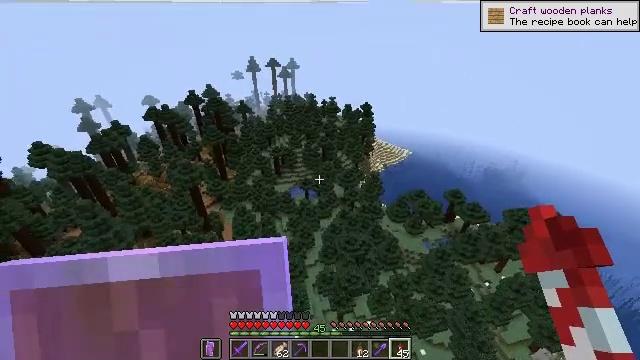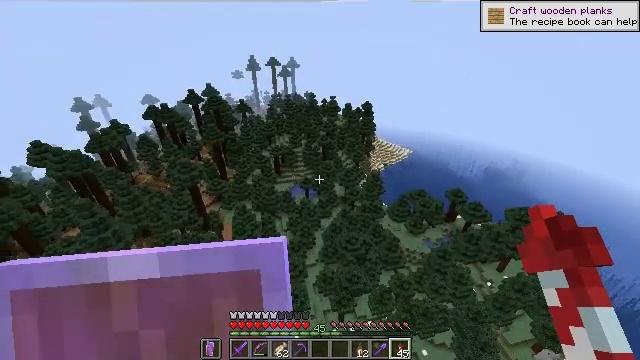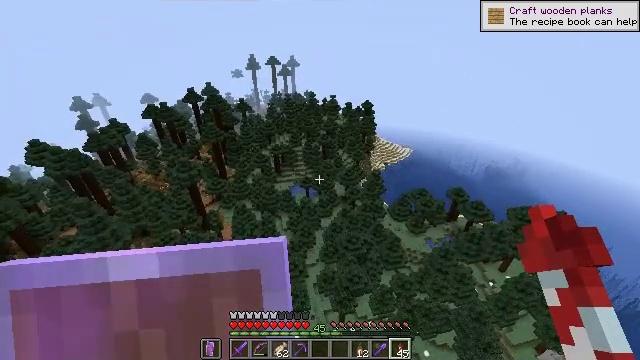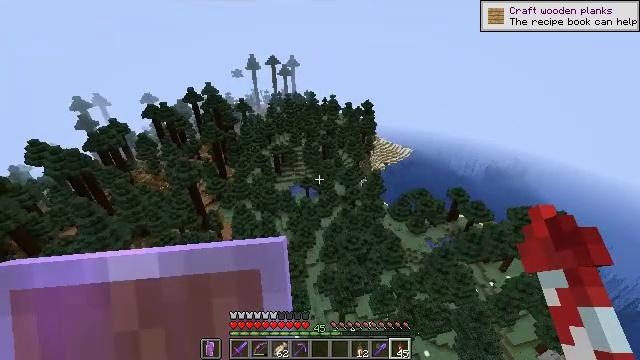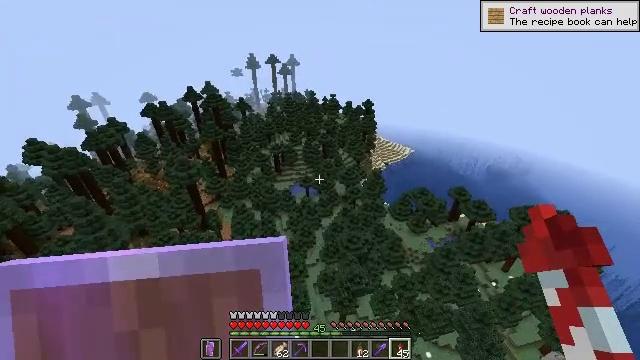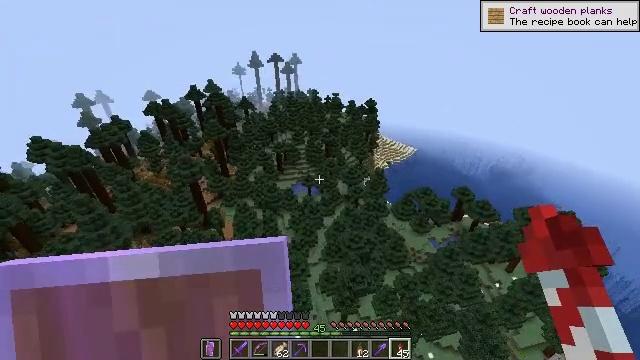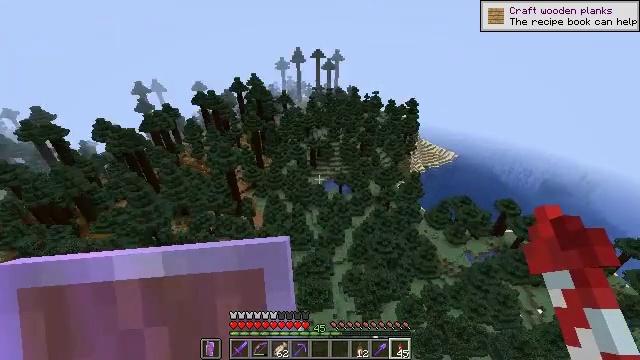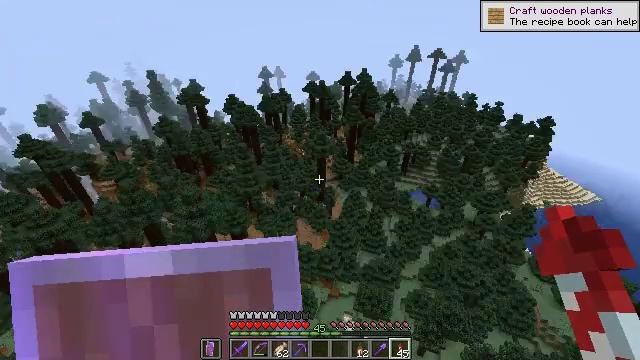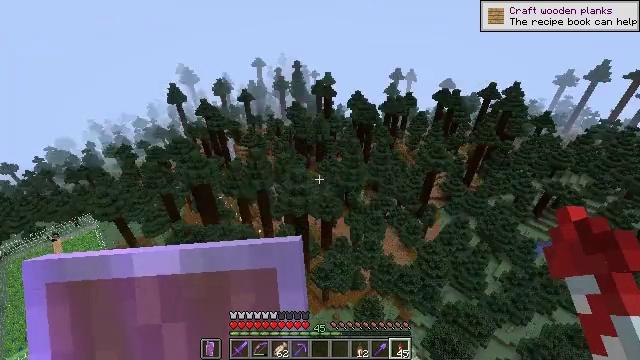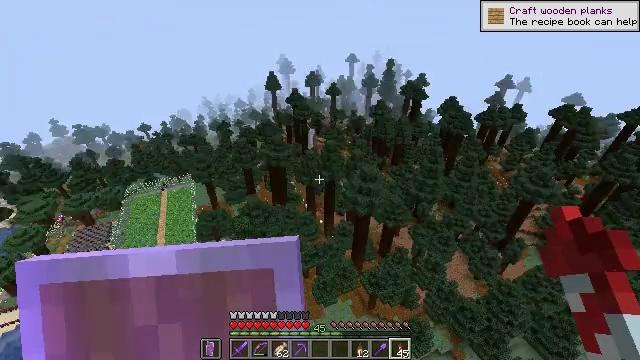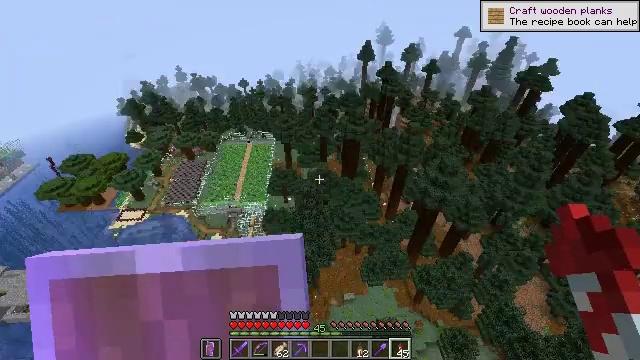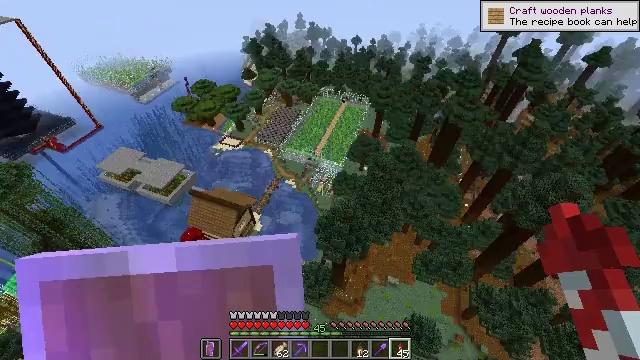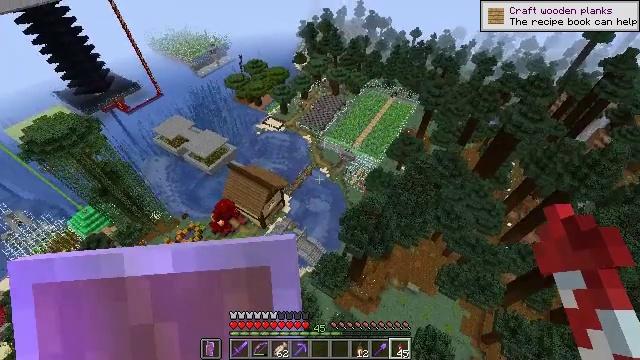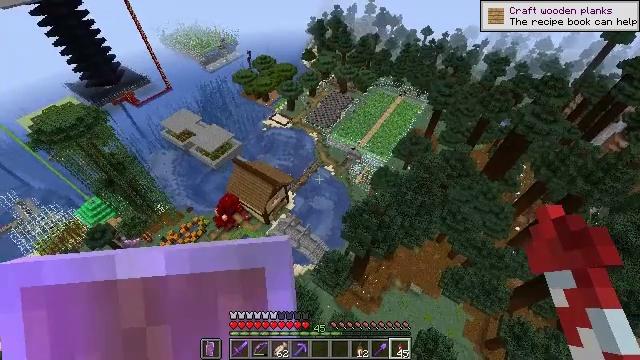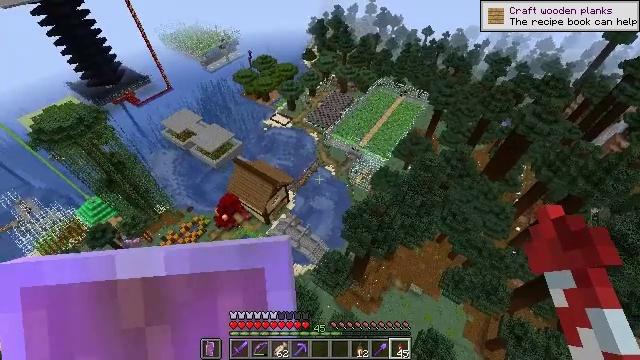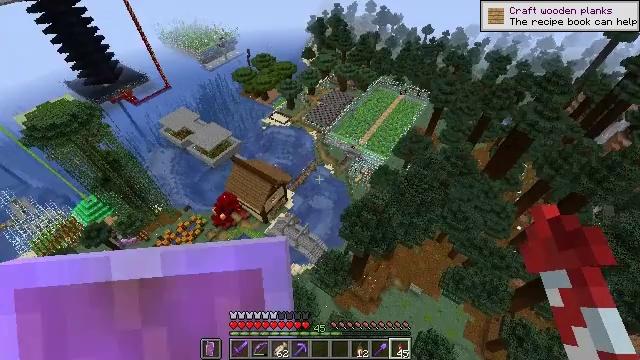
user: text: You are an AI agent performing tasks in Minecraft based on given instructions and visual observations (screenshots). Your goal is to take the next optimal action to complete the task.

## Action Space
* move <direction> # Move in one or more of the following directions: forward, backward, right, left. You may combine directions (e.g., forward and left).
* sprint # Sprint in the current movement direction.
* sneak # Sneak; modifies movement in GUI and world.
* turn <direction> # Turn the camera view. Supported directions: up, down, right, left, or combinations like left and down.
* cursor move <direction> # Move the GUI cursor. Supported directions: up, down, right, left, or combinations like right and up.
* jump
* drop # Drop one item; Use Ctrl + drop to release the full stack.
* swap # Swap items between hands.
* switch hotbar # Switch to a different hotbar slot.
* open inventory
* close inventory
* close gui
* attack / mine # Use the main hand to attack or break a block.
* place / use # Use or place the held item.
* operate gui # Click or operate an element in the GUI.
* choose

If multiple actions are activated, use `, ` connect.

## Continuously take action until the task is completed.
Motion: motion action
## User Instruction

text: Mine spruce leaves from the tree.
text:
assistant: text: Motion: no_op
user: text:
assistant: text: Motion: no_op
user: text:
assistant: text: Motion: no_op
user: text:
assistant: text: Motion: no_op
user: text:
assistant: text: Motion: no_op
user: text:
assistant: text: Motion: turn left
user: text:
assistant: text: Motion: turn left
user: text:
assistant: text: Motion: turn left
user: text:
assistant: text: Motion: turn left
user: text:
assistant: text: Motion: turn left and down
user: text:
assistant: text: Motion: turn left and down
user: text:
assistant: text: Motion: turn left and down
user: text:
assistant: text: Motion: turn left
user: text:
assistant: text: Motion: no_op
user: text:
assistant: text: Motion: no_op
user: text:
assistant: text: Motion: no_op
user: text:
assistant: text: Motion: no_op
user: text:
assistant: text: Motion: no_op
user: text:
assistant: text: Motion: no_op
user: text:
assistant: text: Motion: no_op
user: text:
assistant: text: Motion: no_op
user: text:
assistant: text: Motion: no_op
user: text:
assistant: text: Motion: no_op
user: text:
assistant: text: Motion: no_op
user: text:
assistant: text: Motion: turn right and up
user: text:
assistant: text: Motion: turn right and up
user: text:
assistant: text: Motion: turn right and up
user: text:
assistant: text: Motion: no_op
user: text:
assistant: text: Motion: no_op
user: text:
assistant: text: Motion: no_op